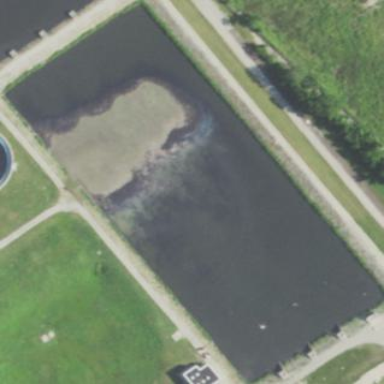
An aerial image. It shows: Image of wastewater.